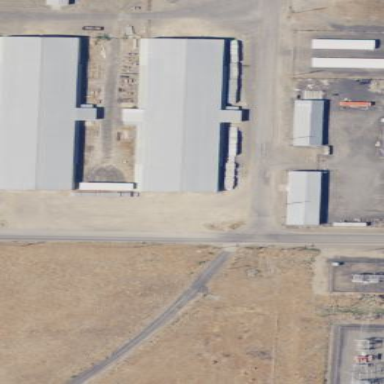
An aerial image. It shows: Warehouse building.